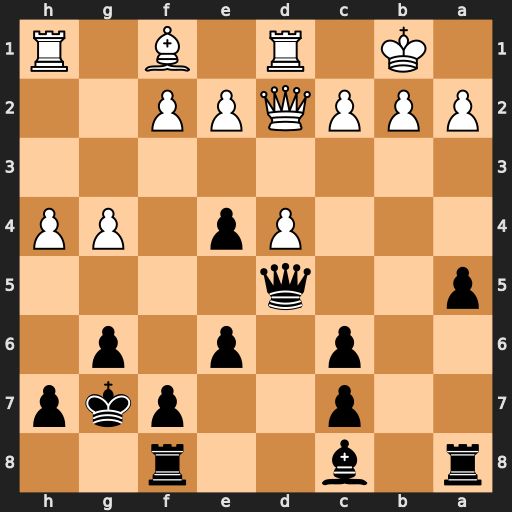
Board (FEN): r1b2r2/2p2pkp/2p1p1p1/p2q4/3Pp1PP/8/PPPQPP2/1K1R1B1R
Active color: b
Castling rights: -
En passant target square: -
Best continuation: e3 Qxe3 Qxh1